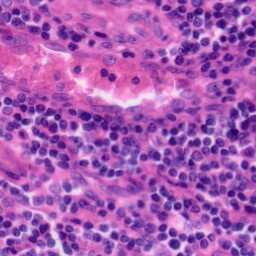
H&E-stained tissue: Tonsil